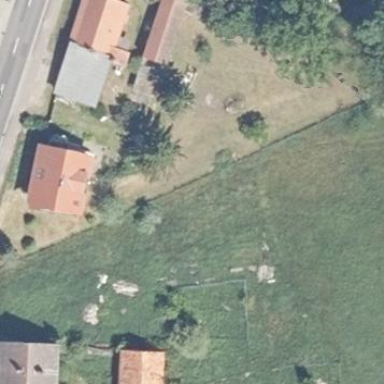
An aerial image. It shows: Fence is in the image.